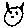
Label: cat